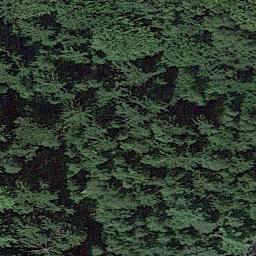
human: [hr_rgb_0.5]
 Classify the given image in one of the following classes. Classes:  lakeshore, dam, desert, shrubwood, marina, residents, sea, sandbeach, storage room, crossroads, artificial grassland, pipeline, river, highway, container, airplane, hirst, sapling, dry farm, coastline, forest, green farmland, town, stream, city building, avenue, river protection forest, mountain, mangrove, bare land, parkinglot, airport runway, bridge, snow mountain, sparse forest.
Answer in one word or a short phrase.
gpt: forest